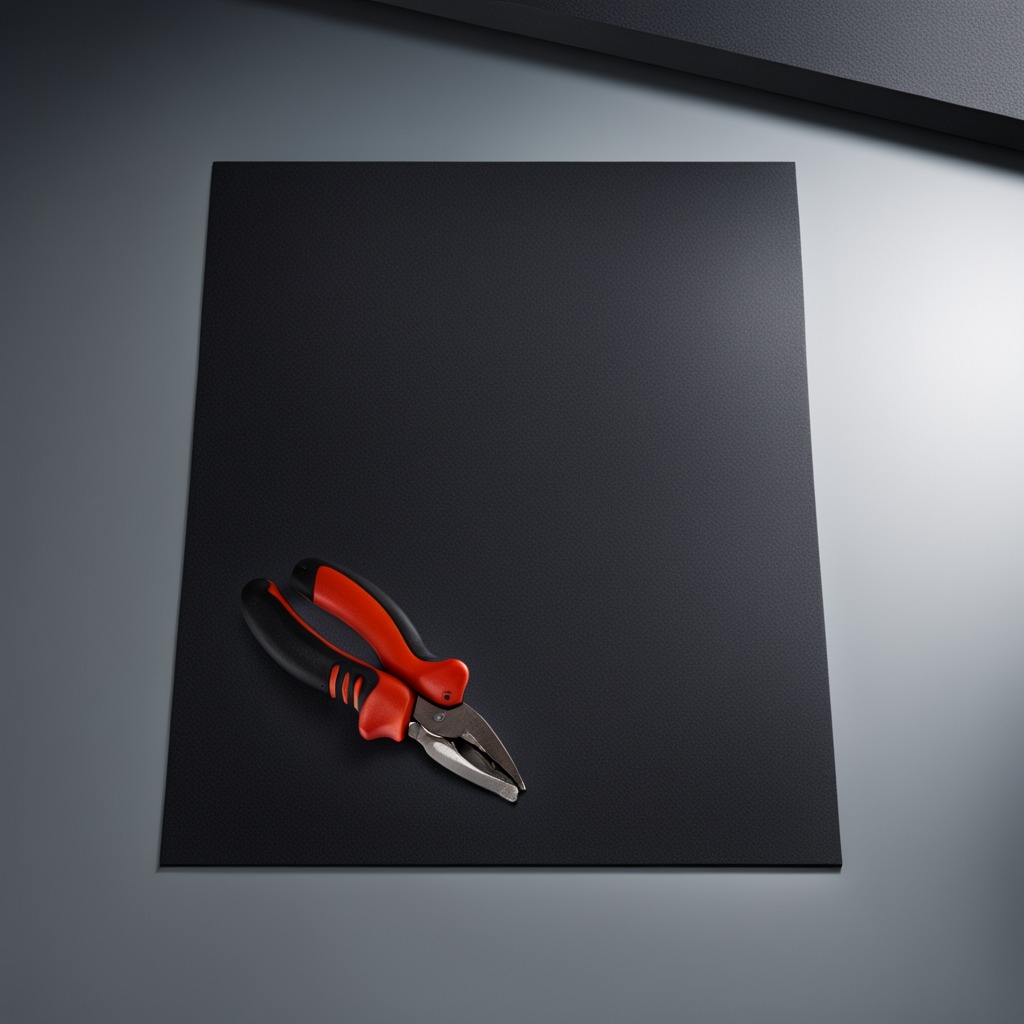
A plier lies on the granite tabletop inside a workshop under bright overhead lighting crisp shadows high clarity worn but beneath the mat